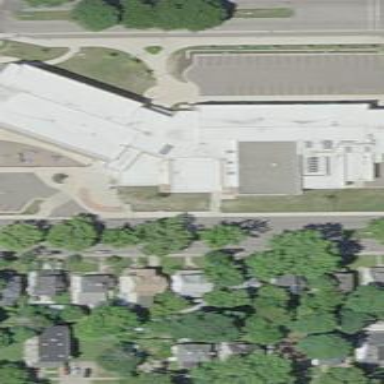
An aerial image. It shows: School building.